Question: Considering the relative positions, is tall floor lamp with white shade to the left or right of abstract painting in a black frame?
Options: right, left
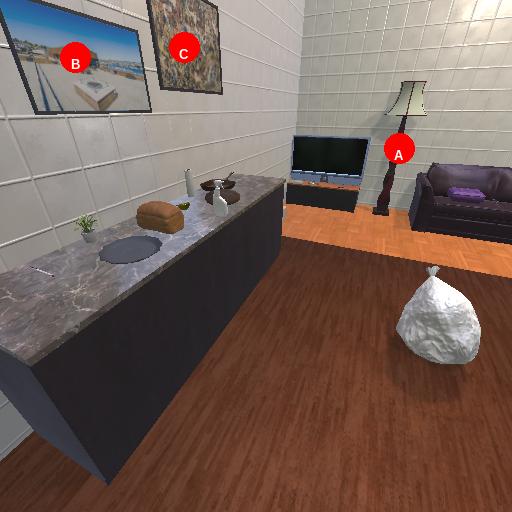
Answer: right